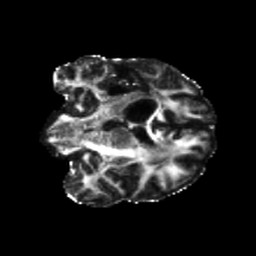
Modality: FA
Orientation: coronal
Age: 42
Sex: male
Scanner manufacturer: siemens
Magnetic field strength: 3 T
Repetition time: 5.25 s
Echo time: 0.08 s